Question: My problem

I installed pyside on python version 3.4 but I needed to change to a newer version I changed to 3.6 and it gave me the same error and now I am working on version 3.9 all are 32 bit.
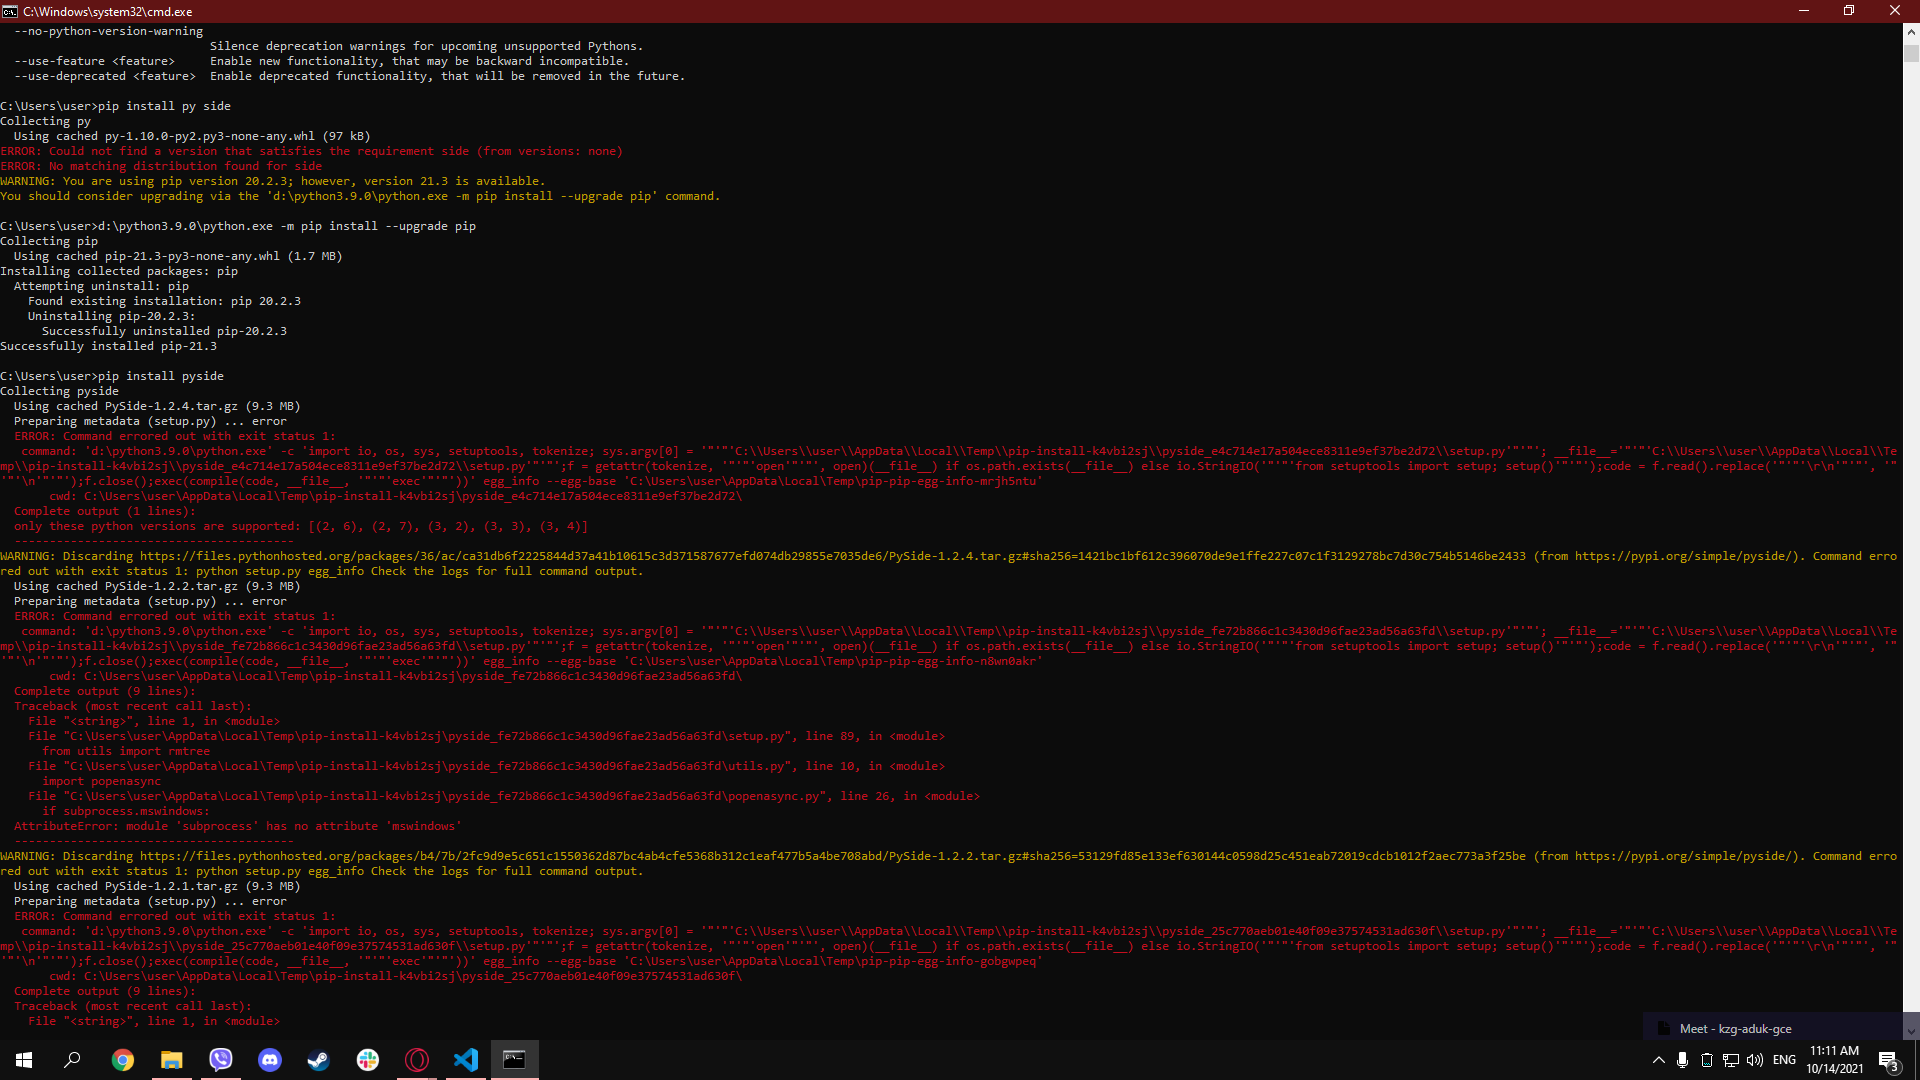
Answer: I failed the PIP installation as you did, but I succeeded by downloading the PySide WHL package
You can search for PySide <URL>, see which versions are currently supported, and install via PIP install XX.whl